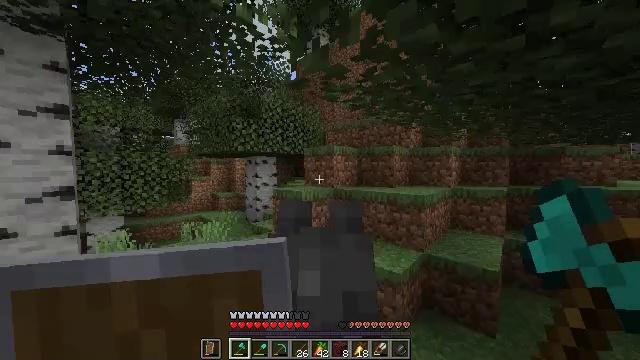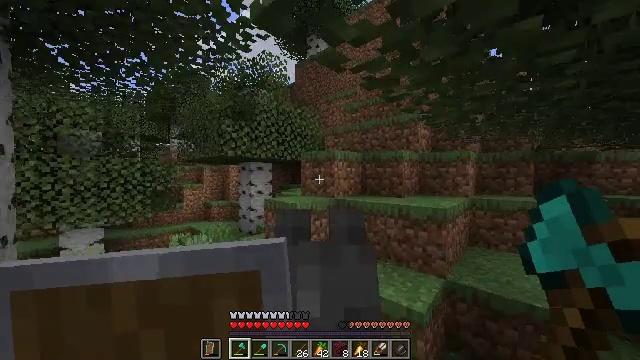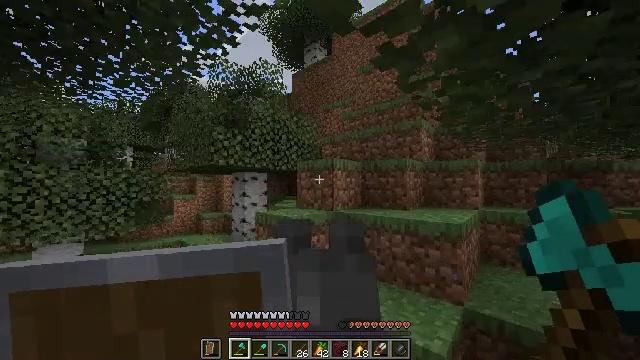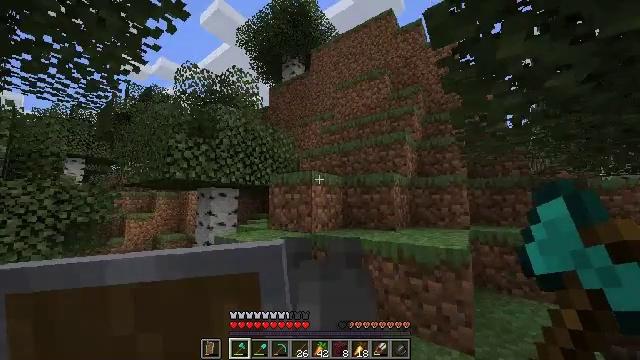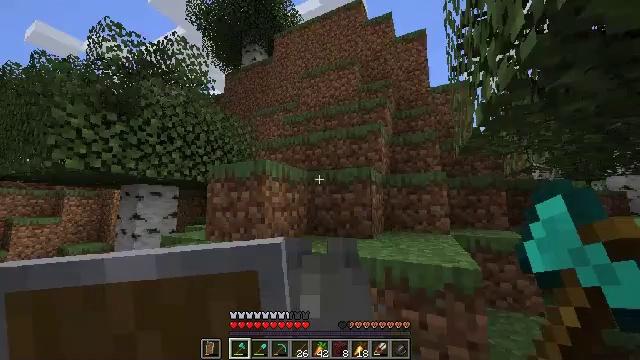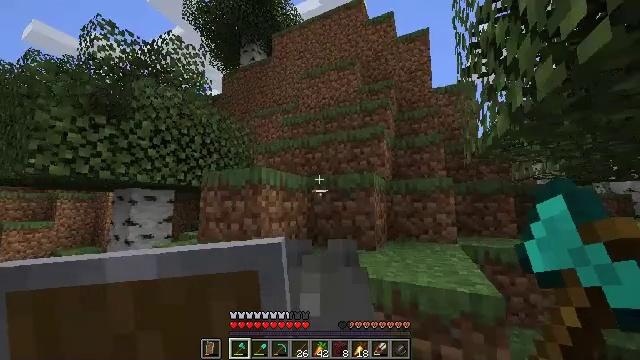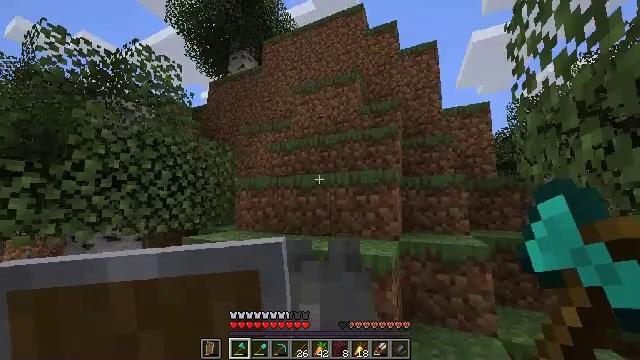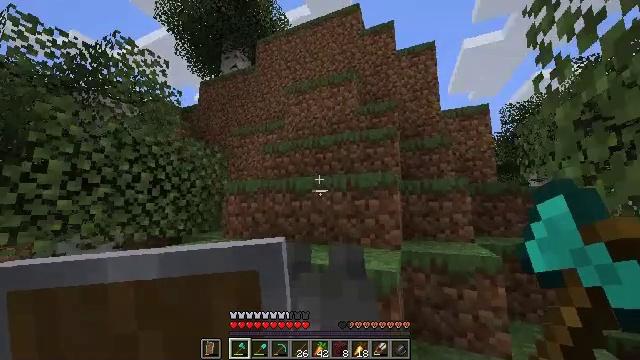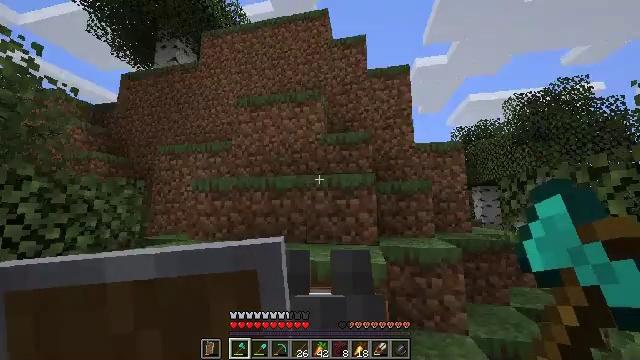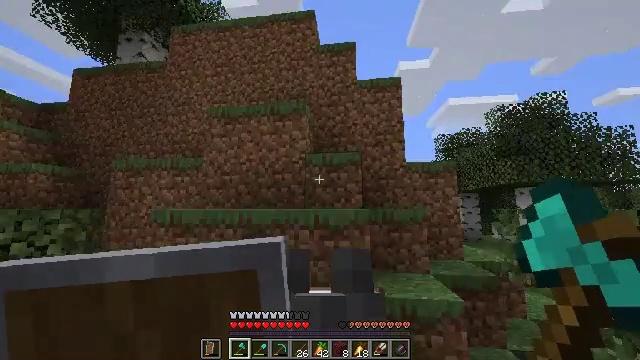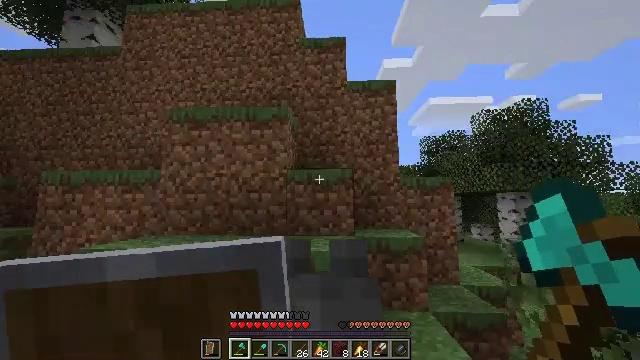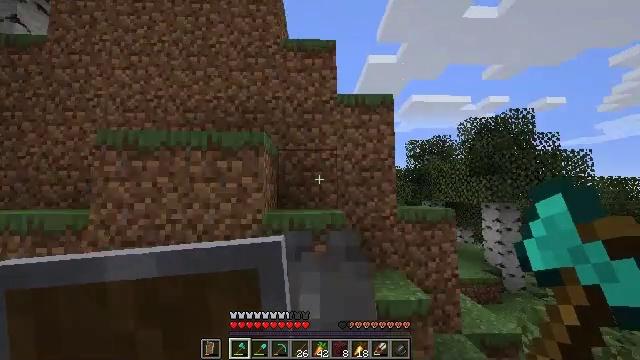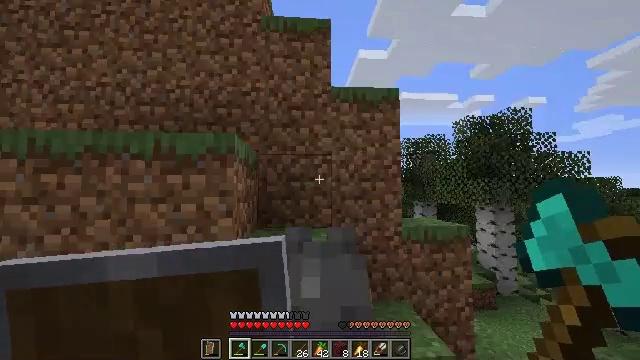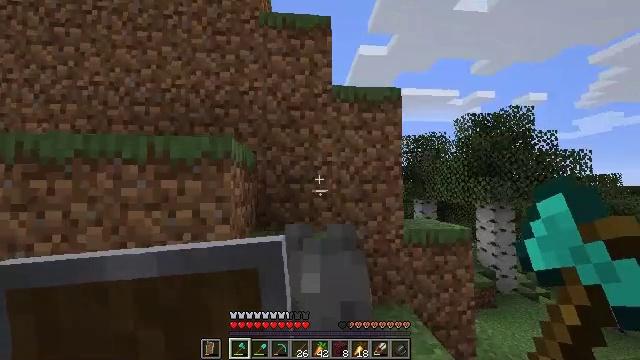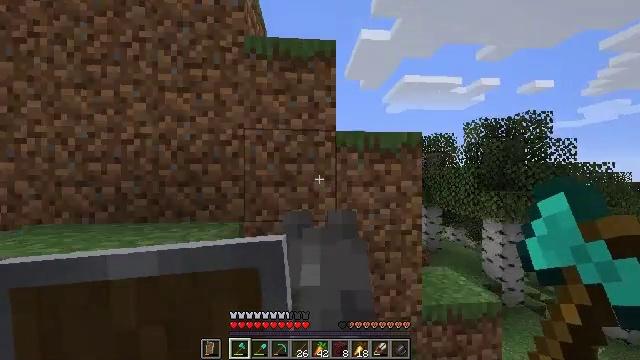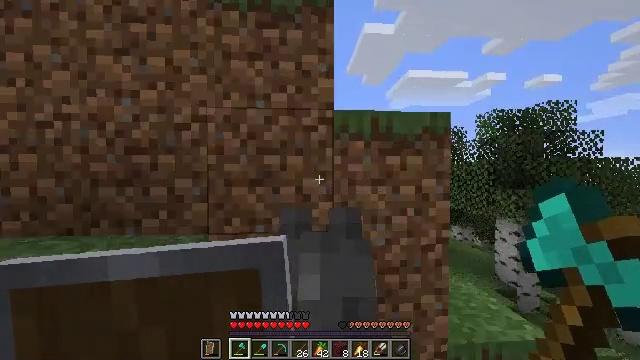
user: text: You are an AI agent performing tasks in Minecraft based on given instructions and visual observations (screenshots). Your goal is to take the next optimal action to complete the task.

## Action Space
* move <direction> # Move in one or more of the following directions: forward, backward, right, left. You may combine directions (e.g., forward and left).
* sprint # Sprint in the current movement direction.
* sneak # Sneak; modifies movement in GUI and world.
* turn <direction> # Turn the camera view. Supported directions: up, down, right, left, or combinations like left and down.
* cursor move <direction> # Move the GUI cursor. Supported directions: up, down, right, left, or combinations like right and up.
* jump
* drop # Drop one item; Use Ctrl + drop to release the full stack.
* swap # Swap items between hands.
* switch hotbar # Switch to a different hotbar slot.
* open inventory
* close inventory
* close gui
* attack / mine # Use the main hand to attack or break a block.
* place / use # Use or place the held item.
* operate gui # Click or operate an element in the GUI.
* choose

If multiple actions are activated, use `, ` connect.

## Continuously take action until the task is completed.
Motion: motion action
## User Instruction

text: Mine sand by the water.
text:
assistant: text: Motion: move forward, sprint, turn up
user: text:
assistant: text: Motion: move forward, sprint, turn right and up
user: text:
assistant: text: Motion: move forward, sprint, turn right and up
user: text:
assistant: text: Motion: move forward, sprint
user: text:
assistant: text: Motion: move forward, sprint
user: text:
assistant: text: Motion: move forward, sprint, turn right
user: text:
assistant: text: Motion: move forward, sprint, turn right
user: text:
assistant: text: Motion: move forward, sprint, turn right
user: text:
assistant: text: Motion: move forward, sprint, turn right
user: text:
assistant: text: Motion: move forward, sprint, turn right and down
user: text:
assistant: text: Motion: move forward, sprint, turn right and down
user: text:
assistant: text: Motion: move forward, sprint, turn right and down
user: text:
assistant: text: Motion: move forward, sprint
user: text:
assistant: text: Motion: move forward and move right, sprint, turn down
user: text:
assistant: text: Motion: move forward and move right, sprint
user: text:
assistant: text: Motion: move forward and move right, sprint, turn right and down
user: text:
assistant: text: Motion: move forward and move right, sprint, turn right and down
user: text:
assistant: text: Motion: move forward and move right, sprint, turn right and down
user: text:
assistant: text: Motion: move forward and move right, sprint, turn down
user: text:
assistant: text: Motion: move forward and move right, sprint, turn down
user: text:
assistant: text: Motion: move forward and move right, sprint, turn left and down
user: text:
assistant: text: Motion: move forward and move right, sprint, turn left and down
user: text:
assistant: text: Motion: move forward and move right, sprint, turn left and down
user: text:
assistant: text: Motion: move forward and move right, sprint, turn left
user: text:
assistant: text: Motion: move forward, sprint, turn left
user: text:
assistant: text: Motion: move forward, sprint, turn left
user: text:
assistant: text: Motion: move forward, sprint, turn left
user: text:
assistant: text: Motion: move forward, sprint, turn left
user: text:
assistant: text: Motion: move forward, sprint
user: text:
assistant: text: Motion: move forward, sprint